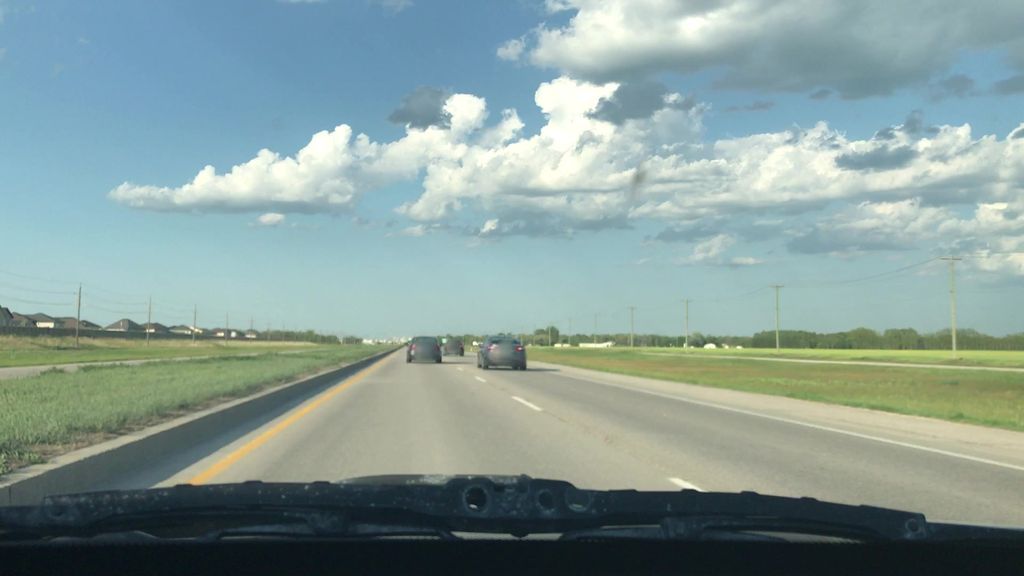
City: winnipeg